Aerial crown-view tile of a tropical tree (Barro Colorado Island, Panama), acquired 20241112:
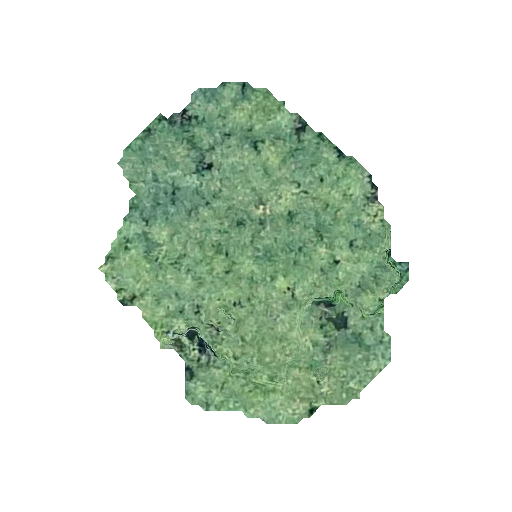
Species: Tachigali panamensis
GBIF accepted scientific name: Tachigali panamensis
Crown area: 111.113 m²